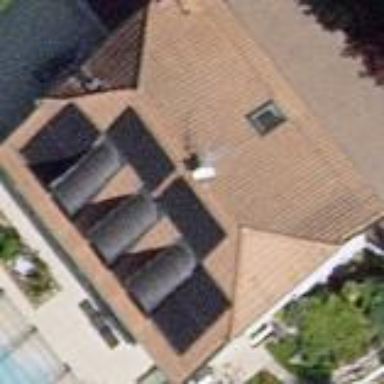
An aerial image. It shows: House with half-hipped roof shape.